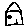
Label: house